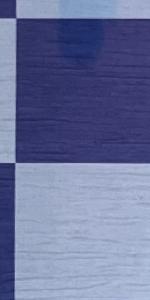
Label: Empty